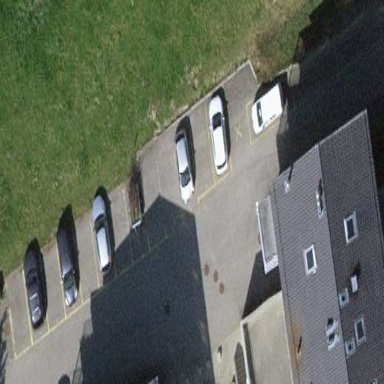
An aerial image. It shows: Parking area with surface.